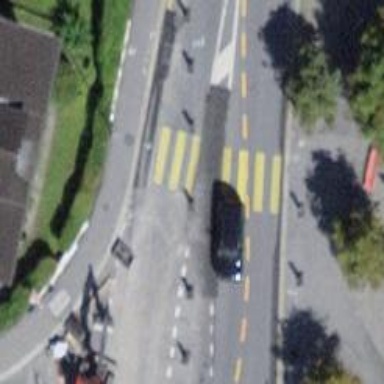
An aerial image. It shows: Uncontrolled road crossing with pedestrian island.